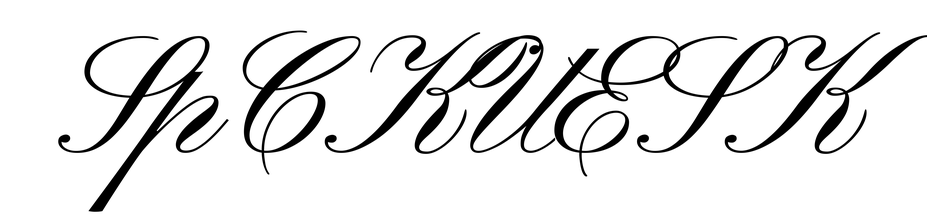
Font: PinyonScript-Regular